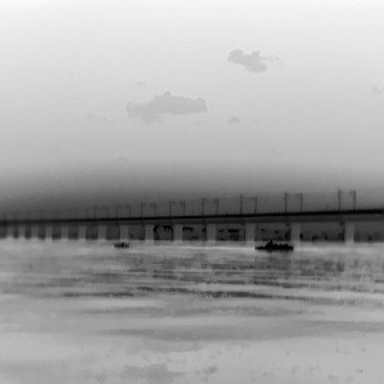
There are two objects shown in the infrared image, including a canoe, and a warship.